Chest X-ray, AP view. Patient: 23 years old, sex F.
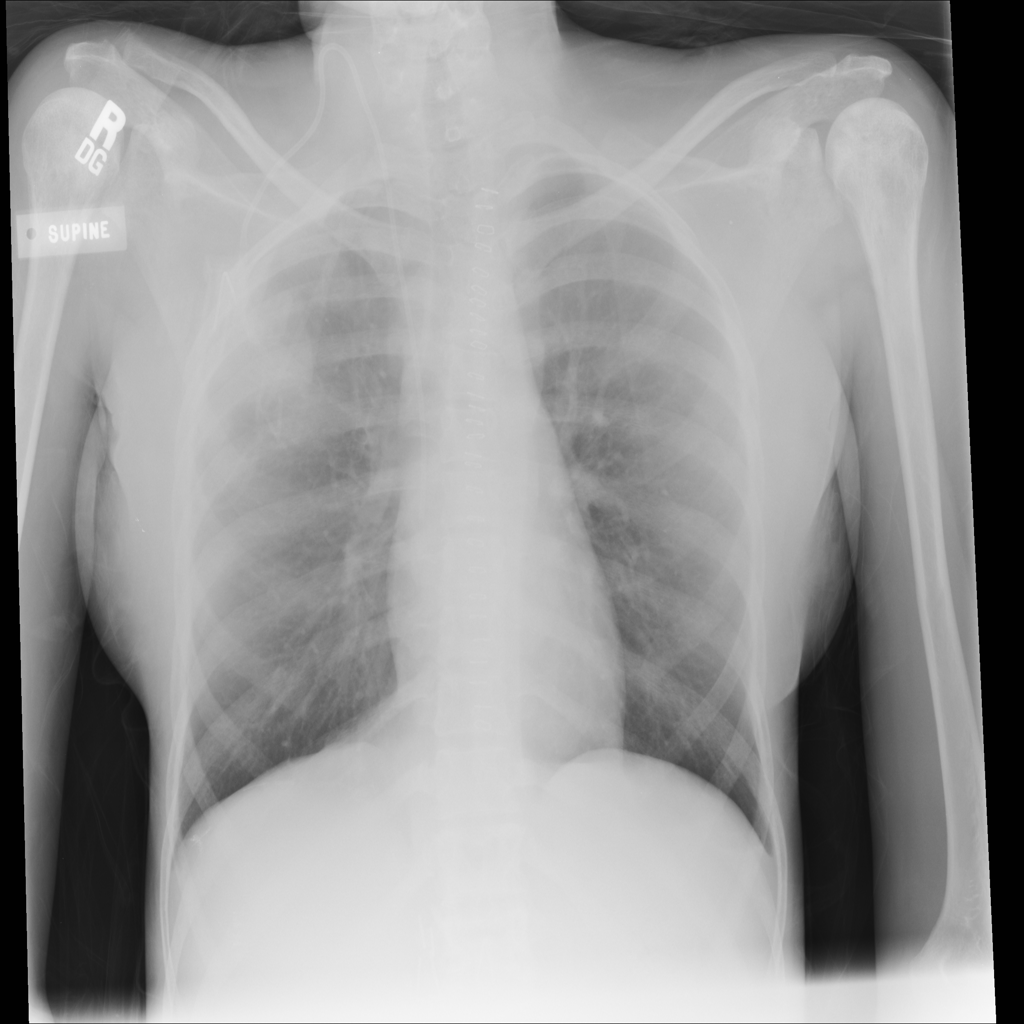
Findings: Mass